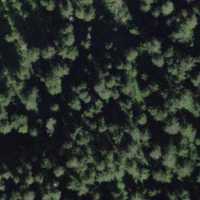
EUNIS habitat code: 45
Species observed at this site:
Neottia nidus-avis